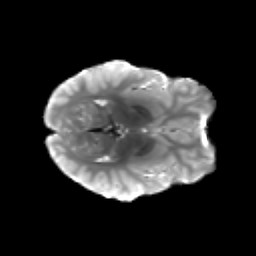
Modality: T2w
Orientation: axial
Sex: male
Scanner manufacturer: siemens
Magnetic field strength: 3 T
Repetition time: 5 s
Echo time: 0.071 s